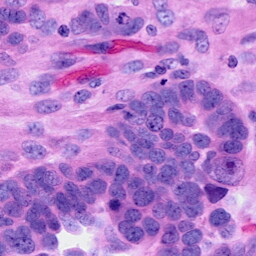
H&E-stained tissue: Ovarian